Field crop: maize
Growth stage: 2
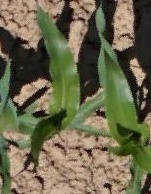
Species: maize